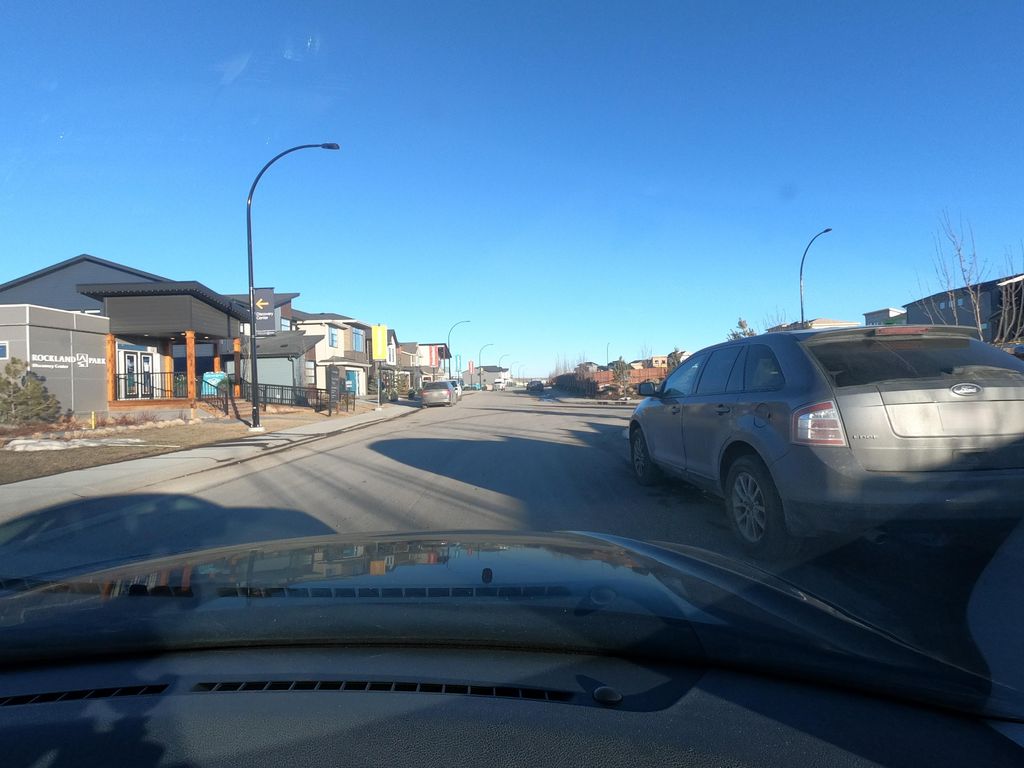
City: calgary